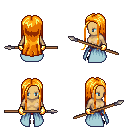
a pixel art fantasy rpg character, female body template, human, tanned skin, overskirt, red pants, light blonde extra-long hairstyle, gold gloves, black slippers, spear, four views (front, back, left, right), 2x2 character sprite sheet, small pixel art, hard edges, no anti-aliasing